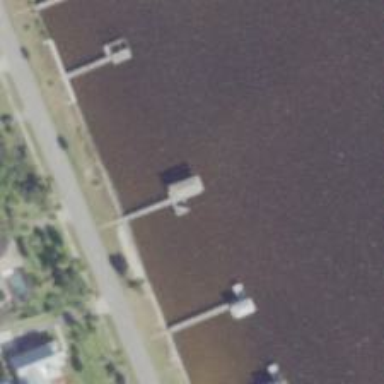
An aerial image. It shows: Man-made pier.